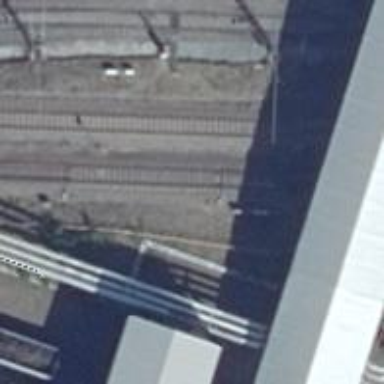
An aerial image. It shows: Railway switch.